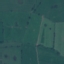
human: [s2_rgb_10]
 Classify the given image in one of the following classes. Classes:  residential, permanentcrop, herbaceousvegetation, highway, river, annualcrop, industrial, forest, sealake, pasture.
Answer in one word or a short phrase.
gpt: Pasture